Aerial crown-view tile of a tropical tree (Barro Colorado Island, Panama), acquired 20240611:
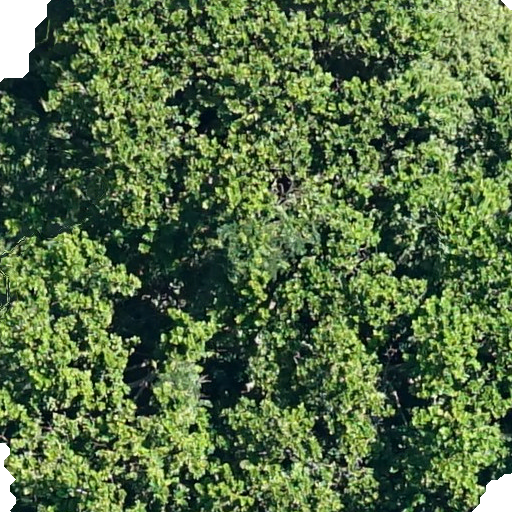
Species: Anacardium excelsum
GBIF accepted scientific name: Anacardium excelsum
Crown area: 558.341 m²